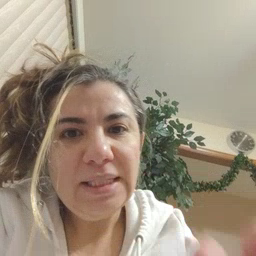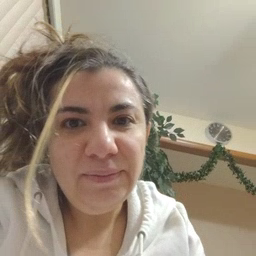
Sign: hot